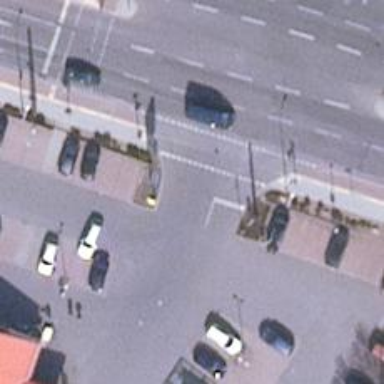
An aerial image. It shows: Road with traffic signals for signaling.